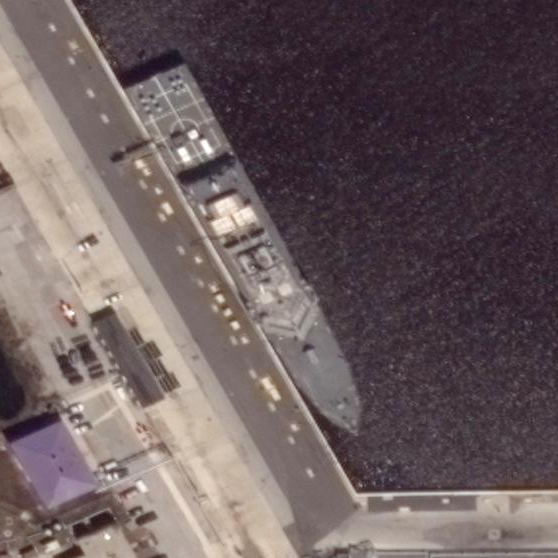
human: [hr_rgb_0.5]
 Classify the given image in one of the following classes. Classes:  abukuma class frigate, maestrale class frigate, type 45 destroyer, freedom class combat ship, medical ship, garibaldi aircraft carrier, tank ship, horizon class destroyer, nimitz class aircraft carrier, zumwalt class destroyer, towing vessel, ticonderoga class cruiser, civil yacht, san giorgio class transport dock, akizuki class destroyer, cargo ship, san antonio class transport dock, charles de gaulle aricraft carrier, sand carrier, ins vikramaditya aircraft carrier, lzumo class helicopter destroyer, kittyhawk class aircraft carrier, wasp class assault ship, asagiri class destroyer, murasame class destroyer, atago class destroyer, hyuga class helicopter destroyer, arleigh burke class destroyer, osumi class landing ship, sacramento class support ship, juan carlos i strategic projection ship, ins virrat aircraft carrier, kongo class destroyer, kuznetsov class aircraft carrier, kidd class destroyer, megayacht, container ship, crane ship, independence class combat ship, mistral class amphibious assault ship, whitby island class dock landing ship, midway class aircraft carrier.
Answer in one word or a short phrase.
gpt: Freedom class combat ship